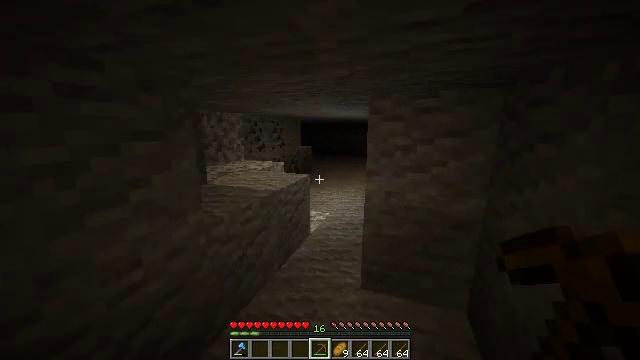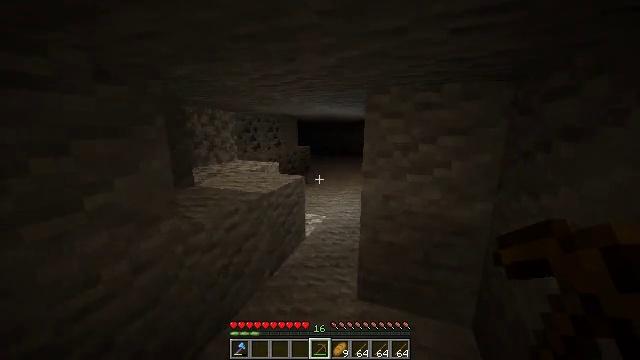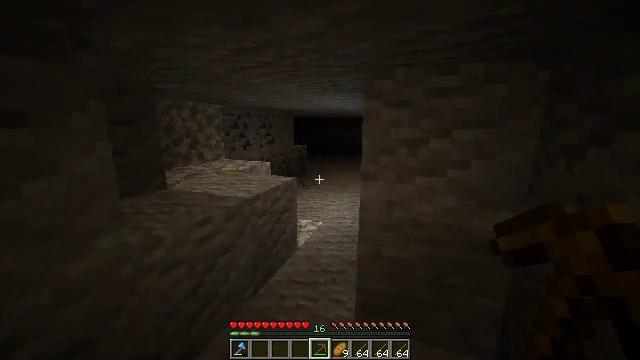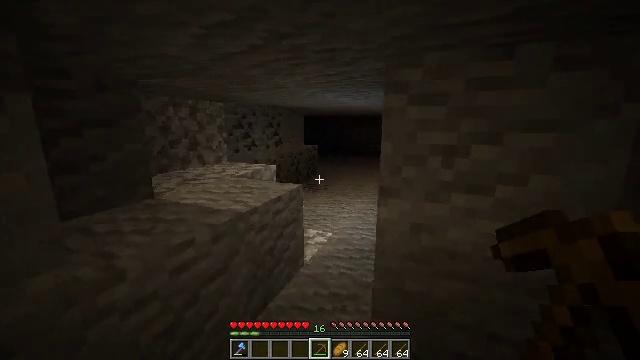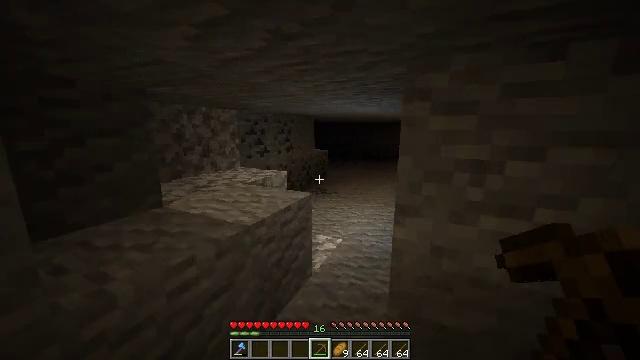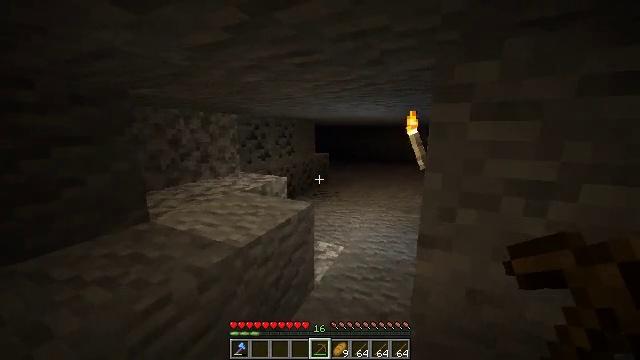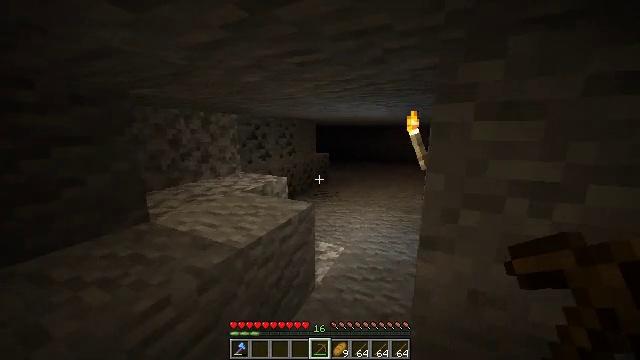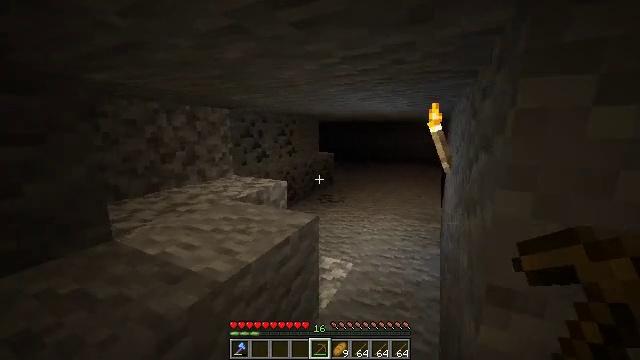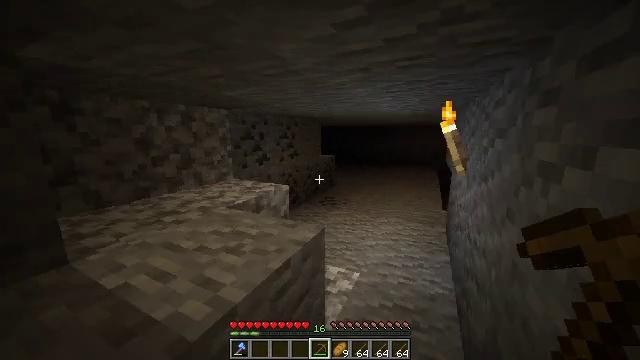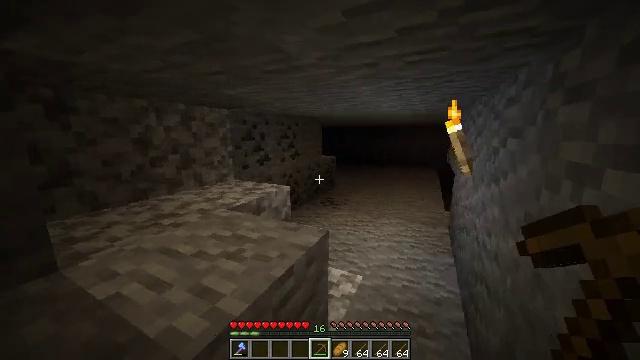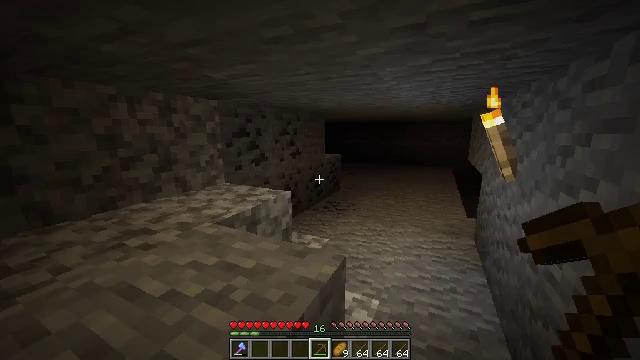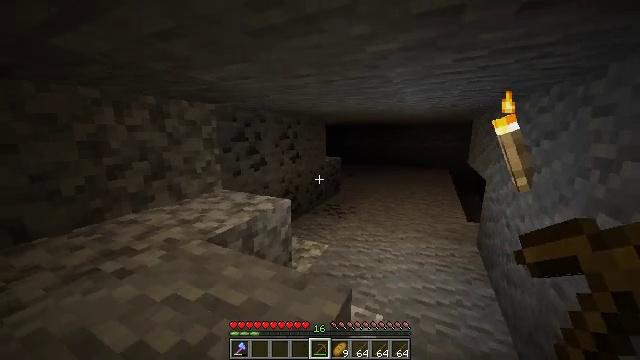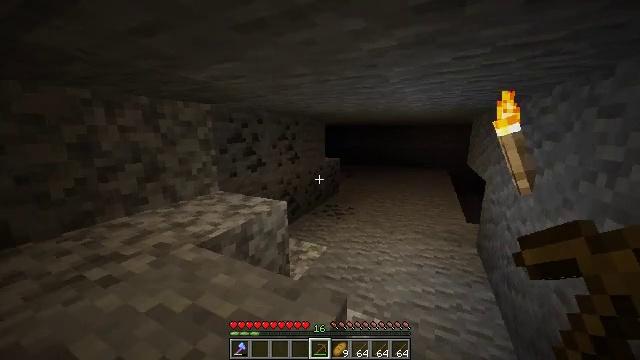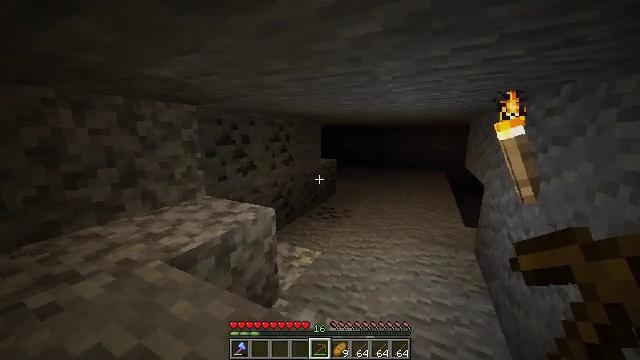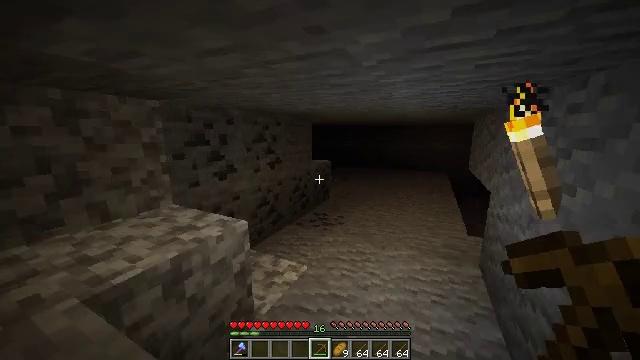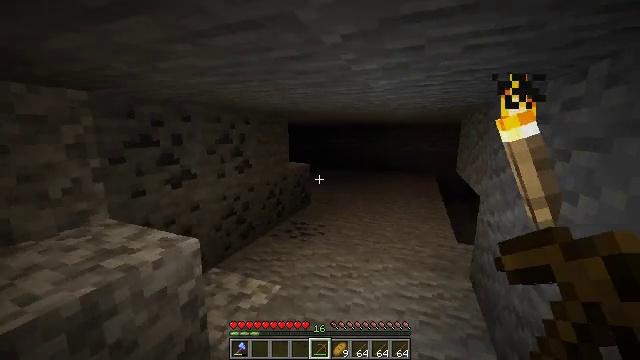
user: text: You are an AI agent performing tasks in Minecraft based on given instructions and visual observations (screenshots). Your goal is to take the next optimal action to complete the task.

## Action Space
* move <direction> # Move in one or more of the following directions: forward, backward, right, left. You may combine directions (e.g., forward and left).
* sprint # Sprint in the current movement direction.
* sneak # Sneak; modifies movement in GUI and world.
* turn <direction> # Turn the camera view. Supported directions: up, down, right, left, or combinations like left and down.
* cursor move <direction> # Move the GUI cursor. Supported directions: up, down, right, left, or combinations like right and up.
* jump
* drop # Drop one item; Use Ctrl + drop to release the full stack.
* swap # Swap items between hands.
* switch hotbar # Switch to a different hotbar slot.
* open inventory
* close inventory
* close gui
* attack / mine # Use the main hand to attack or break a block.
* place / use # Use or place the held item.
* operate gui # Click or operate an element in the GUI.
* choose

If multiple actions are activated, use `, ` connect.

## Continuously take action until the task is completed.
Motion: motion action
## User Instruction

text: Gather netherrack as a building material.
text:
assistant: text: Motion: move forward, sprint
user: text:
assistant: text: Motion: move forward, sprint
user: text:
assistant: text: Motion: move forward, sprint, turn left
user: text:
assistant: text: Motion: move forward, sprint, turn left
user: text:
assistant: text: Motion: move forward, sprint
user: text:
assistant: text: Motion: move forward, sprint
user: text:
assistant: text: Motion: move forward, sprint
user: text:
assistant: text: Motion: move forward, sprint
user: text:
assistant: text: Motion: move forward, sprint
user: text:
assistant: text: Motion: move forward, sprint
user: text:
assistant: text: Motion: move forward, sprint
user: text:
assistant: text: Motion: move forward, sprint
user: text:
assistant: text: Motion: move forward, sprint
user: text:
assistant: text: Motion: move forward, sprint
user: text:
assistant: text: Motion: move forward, sprint, turn right
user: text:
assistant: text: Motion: move forward, sprint, turn right
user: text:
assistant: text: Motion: move forward, sprint
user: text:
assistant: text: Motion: move forward, sprint
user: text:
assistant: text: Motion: move forward, sprint
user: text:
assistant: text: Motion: move forward, sprint
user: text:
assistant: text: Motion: move forward, sprint
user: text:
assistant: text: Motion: move forward, sprint
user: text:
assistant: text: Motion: move forward, sprint
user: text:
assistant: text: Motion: move forward, sprint
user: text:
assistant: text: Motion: move forward, sprint
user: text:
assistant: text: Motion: move forward, sprint, turn right and down
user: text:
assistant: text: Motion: move forward, sprint, turn right and down
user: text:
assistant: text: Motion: move forward, sprint, turn right and down
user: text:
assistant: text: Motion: move forward, sprint
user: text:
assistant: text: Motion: move forward, sprint